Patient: sex M, age 79
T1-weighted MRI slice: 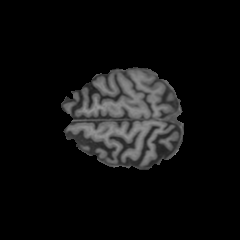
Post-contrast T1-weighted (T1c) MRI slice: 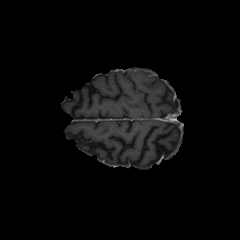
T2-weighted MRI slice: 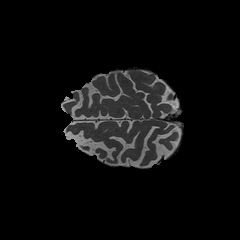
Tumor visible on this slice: no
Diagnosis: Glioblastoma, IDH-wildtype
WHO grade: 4